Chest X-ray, AP view. Patient: 56 years old, sex M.
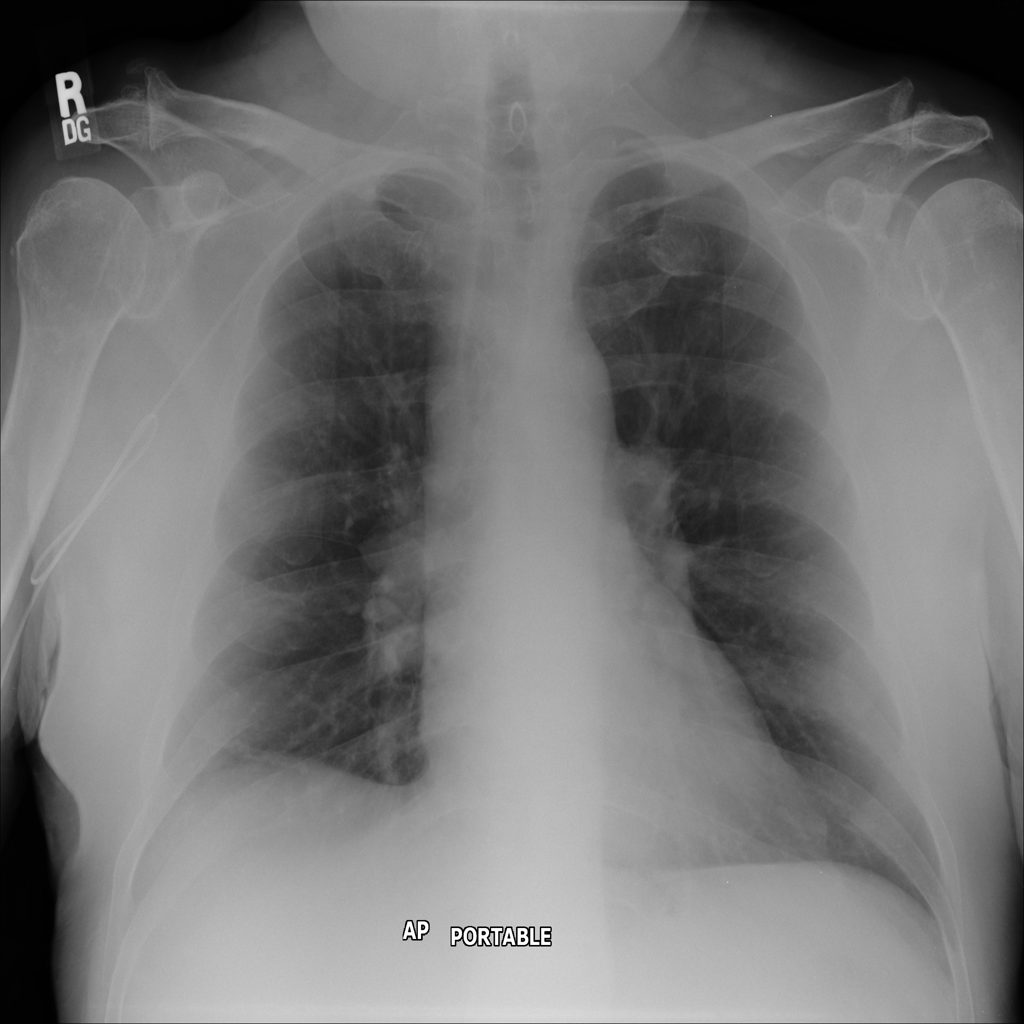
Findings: No Finding